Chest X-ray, AP view. Patient: 47 years old, sex M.
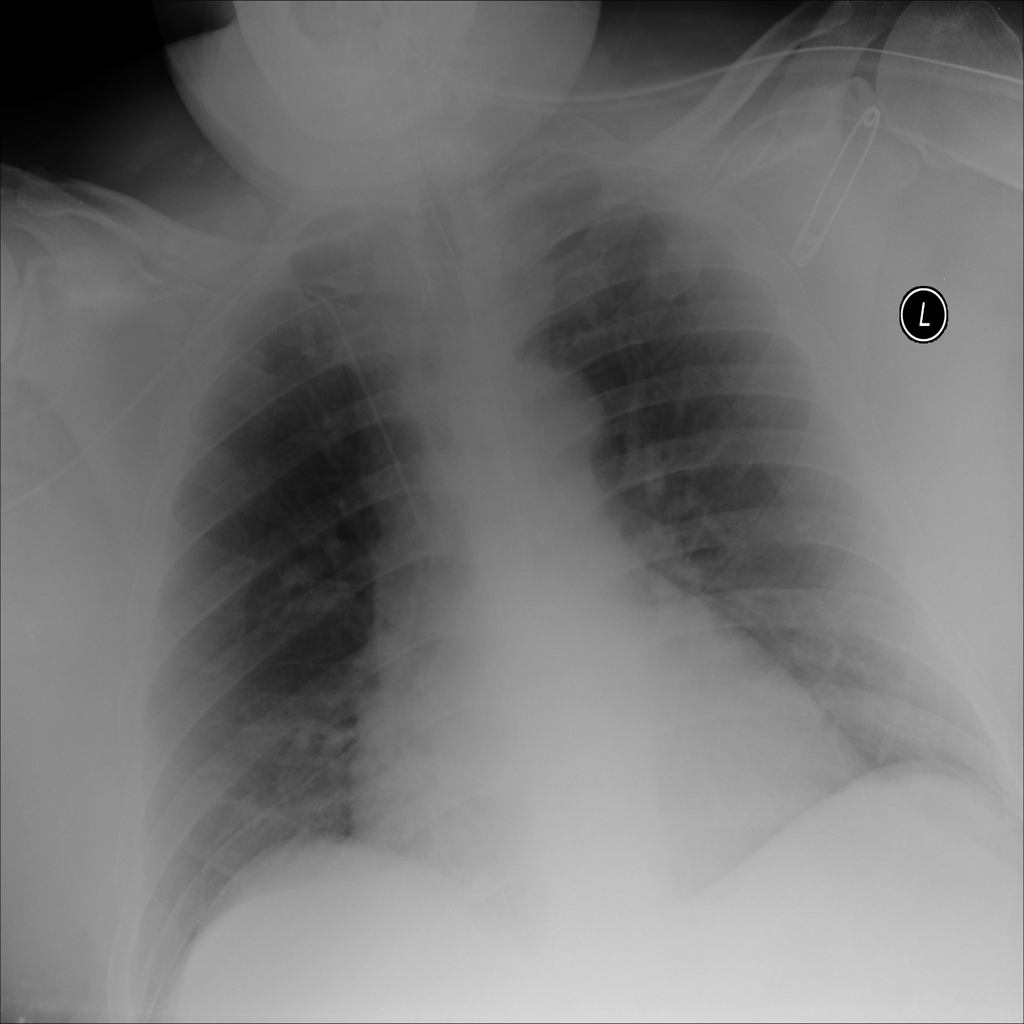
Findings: No Finding